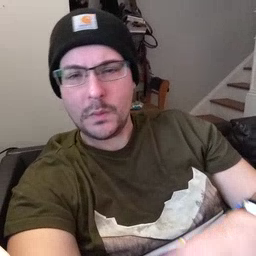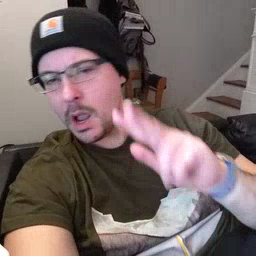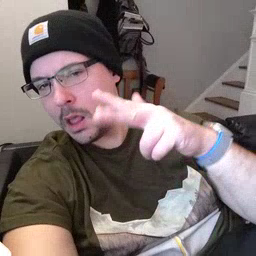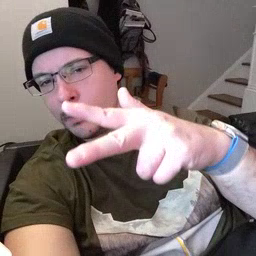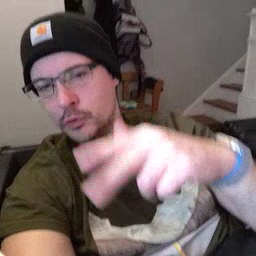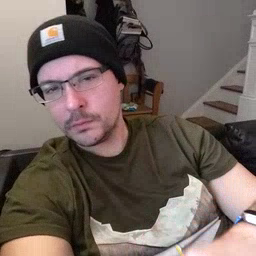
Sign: helicopter